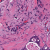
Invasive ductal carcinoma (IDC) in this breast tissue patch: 1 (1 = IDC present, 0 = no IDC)